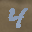
Label: 4